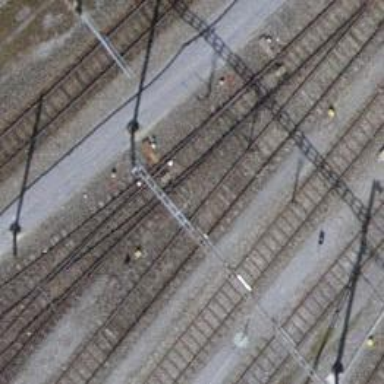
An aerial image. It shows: Single-track electrified railway service yard with contact line for trains.